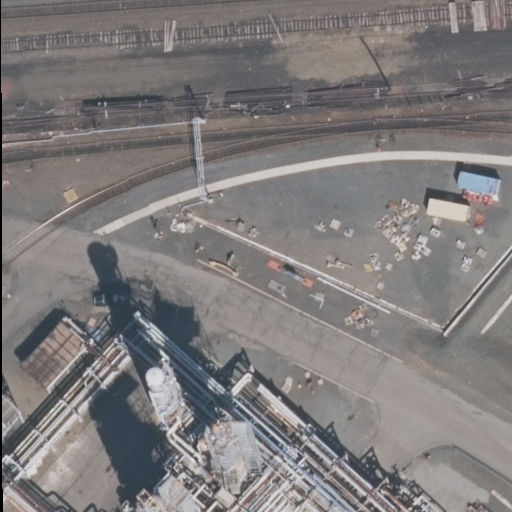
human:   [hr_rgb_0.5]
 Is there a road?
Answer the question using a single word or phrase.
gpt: yes

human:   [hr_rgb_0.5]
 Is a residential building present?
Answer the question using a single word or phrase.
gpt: no

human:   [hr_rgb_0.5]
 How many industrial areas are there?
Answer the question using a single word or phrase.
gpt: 1

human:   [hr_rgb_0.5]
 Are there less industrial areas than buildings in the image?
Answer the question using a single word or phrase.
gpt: no

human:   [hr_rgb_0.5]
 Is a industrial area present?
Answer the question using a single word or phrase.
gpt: yes

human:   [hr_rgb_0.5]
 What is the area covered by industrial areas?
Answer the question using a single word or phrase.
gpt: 10583m2

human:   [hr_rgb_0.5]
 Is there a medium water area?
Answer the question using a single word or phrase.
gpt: no

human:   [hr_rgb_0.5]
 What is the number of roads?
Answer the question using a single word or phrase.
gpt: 1

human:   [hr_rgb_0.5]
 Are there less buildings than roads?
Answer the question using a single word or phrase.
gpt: yes

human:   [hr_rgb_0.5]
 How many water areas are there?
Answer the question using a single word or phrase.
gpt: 0

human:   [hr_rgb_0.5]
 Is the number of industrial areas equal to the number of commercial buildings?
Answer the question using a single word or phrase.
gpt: no

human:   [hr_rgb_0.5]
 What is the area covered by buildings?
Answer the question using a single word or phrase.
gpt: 0m2

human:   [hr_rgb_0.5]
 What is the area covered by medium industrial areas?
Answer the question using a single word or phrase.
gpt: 0m2

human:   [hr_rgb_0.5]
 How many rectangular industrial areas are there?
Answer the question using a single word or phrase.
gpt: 1

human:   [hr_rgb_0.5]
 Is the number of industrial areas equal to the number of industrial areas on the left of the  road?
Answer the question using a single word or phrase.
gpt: no

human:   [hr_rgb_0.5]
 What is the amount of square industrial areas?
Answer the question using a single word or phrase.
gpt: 0

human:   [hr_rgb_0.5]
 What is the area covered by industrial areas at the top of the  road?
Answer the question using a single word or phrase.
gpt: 0m2

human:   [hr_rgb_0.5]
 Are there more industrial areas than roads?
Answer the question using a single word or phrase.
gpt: no

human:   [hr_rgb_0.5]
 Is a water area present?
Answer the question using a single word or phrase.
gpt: no

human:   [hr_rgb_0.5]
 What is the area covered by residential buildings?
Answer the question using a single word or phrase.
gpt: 0m2

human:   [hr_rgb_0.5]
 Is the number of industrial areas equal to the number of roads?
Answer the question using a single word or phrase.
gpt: yes

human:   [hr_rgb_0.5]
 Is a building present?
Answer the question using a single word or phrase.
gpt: no

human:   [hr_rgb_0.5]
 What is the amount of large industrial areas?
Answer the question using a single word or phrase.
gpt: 1

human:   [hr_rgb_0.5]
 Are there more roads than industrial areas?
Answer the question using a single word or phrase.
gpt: no

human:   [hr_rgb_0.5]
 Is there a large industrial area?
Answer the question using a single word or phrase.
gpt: yes

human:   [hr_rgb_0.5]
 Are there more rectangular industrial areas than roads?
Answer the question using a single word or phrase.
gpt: no

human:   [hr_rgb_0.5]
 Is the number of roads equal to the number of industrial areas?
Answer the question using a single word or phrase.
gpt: yes

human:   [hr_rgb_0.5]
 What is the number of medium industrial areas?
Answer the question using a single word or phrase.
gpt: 0

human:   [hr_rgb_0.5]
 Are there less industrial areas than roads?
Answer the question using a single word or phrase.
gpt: no

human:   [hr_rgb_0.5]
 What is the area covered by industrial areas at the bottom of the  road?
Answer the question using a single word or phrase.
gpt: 10583m2

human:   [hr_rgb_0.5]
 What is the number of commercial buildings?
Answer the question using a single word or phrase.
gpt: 0

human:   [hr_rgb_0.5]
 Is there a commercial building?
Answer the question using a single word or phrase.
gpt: no

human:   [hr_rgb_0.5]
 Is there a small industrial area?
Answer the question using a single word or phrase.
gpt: no

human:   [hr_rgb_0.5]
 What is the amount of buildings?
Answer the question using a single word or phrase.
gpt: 0

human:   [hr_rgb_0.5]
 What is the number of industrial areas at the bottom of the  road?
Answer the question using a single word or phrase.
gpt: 1

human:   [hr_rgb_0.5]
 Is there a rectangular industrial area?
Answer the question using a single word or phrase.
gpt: yes

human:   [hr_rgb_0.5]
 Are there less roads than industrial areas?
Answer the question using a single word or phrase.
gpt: no

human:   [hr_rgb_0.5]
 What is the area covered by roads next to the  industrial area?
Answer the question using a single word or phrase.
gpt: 0m2

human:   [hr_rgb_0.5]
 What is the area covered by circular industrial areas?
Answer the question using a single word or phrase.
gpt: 0m2

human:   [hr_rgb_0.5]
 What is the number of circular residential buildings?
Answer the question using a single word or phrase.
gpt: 0

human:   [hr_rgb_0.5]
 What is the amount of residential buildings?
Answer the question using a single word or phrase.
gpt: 0

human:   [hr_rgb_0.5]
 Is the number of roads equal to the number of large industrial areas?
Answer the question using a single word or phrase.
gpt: yes

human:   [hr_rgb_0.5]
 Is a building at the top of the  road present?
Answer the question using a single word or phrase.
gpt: no

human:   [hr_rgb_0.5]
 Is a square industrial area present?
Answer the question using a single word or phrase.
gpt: no

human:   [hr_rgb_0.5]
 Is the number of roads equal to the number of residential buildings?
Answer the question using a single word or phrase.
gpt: no

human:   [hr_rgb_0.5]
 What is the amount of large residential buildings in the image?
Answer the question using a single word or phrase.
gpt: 0

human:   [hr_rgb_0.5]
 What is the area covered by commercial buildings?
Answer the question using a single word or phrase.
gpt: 0m2

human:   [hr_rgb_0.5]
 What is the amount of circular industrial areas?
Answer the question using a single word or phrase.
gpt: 0

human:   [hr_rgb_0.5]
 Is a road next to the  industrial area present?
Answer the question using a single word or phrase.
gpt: yes

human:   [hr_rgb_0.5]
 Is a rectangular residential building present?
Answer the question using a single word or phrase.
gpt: no

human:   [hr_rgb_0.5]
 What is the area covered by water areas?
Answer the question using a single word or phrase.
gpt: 0m2

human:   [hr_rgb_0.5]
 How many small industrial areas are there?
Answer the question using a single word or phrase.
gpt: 0

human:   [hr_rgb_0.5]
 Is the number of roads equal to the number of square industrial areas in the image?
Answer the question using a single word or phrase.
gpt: no

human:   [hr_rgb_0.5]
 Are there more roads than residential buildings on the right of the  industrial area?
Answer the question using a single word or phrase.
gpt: yes

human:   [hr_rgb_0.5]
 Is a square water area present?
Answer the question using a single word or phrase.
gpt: no

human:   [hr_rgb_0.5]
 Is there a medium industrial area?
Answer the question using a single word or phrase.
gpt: no

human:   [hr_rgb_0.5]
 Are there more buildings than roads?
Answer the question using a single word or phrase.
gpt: no

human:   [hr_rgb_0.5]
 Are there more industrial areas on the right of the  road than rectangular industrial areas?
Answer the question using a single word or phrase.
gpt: no

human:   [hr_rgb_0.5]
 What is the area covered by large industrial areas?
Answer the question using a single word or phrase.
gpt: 10583m2

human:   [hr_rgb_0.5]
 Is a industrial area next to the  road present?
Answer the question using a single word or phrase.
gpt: yes

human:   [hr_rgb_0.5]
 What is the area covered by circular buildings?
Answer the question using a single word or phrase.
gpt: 0m2

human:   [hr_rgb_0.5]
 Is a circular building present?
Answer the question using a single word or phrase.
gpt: no

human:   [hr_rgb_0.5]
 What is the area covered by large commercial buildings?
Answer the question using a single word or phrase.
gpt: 0m2

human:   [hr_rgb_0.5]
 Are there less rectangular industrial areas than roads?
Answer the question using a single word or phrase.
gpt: no